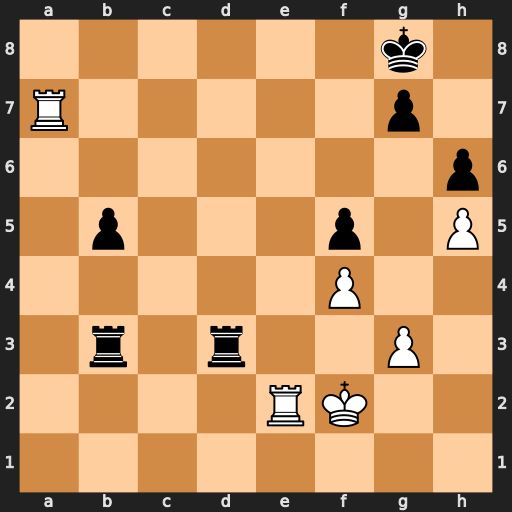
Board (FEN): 6k1/R5p1/7p/1p3p1P/5P2/1r1r2P1/4RK2/8
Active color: w
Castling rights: -
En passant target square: -
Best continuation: Re8+ Kh7 Raa8 Rb2+ Ke1 Re3+ Rxe3